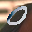
Label: 0